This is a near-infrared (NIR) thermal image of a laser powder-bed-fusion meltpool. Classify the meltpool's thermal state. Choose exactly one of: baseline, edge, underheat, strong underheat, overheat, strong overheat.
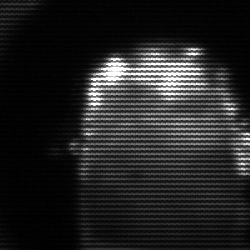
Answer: baseline